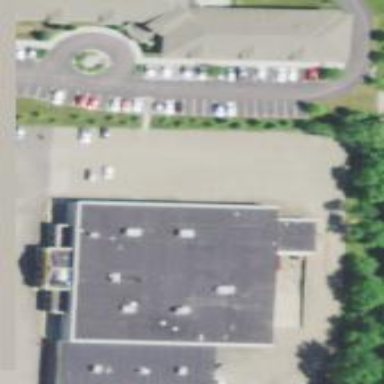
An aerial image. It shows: Retail building with fitness center on the leisure land.